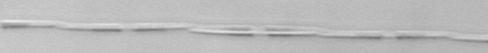
Label: Pseudo-nitzschia